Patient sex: F
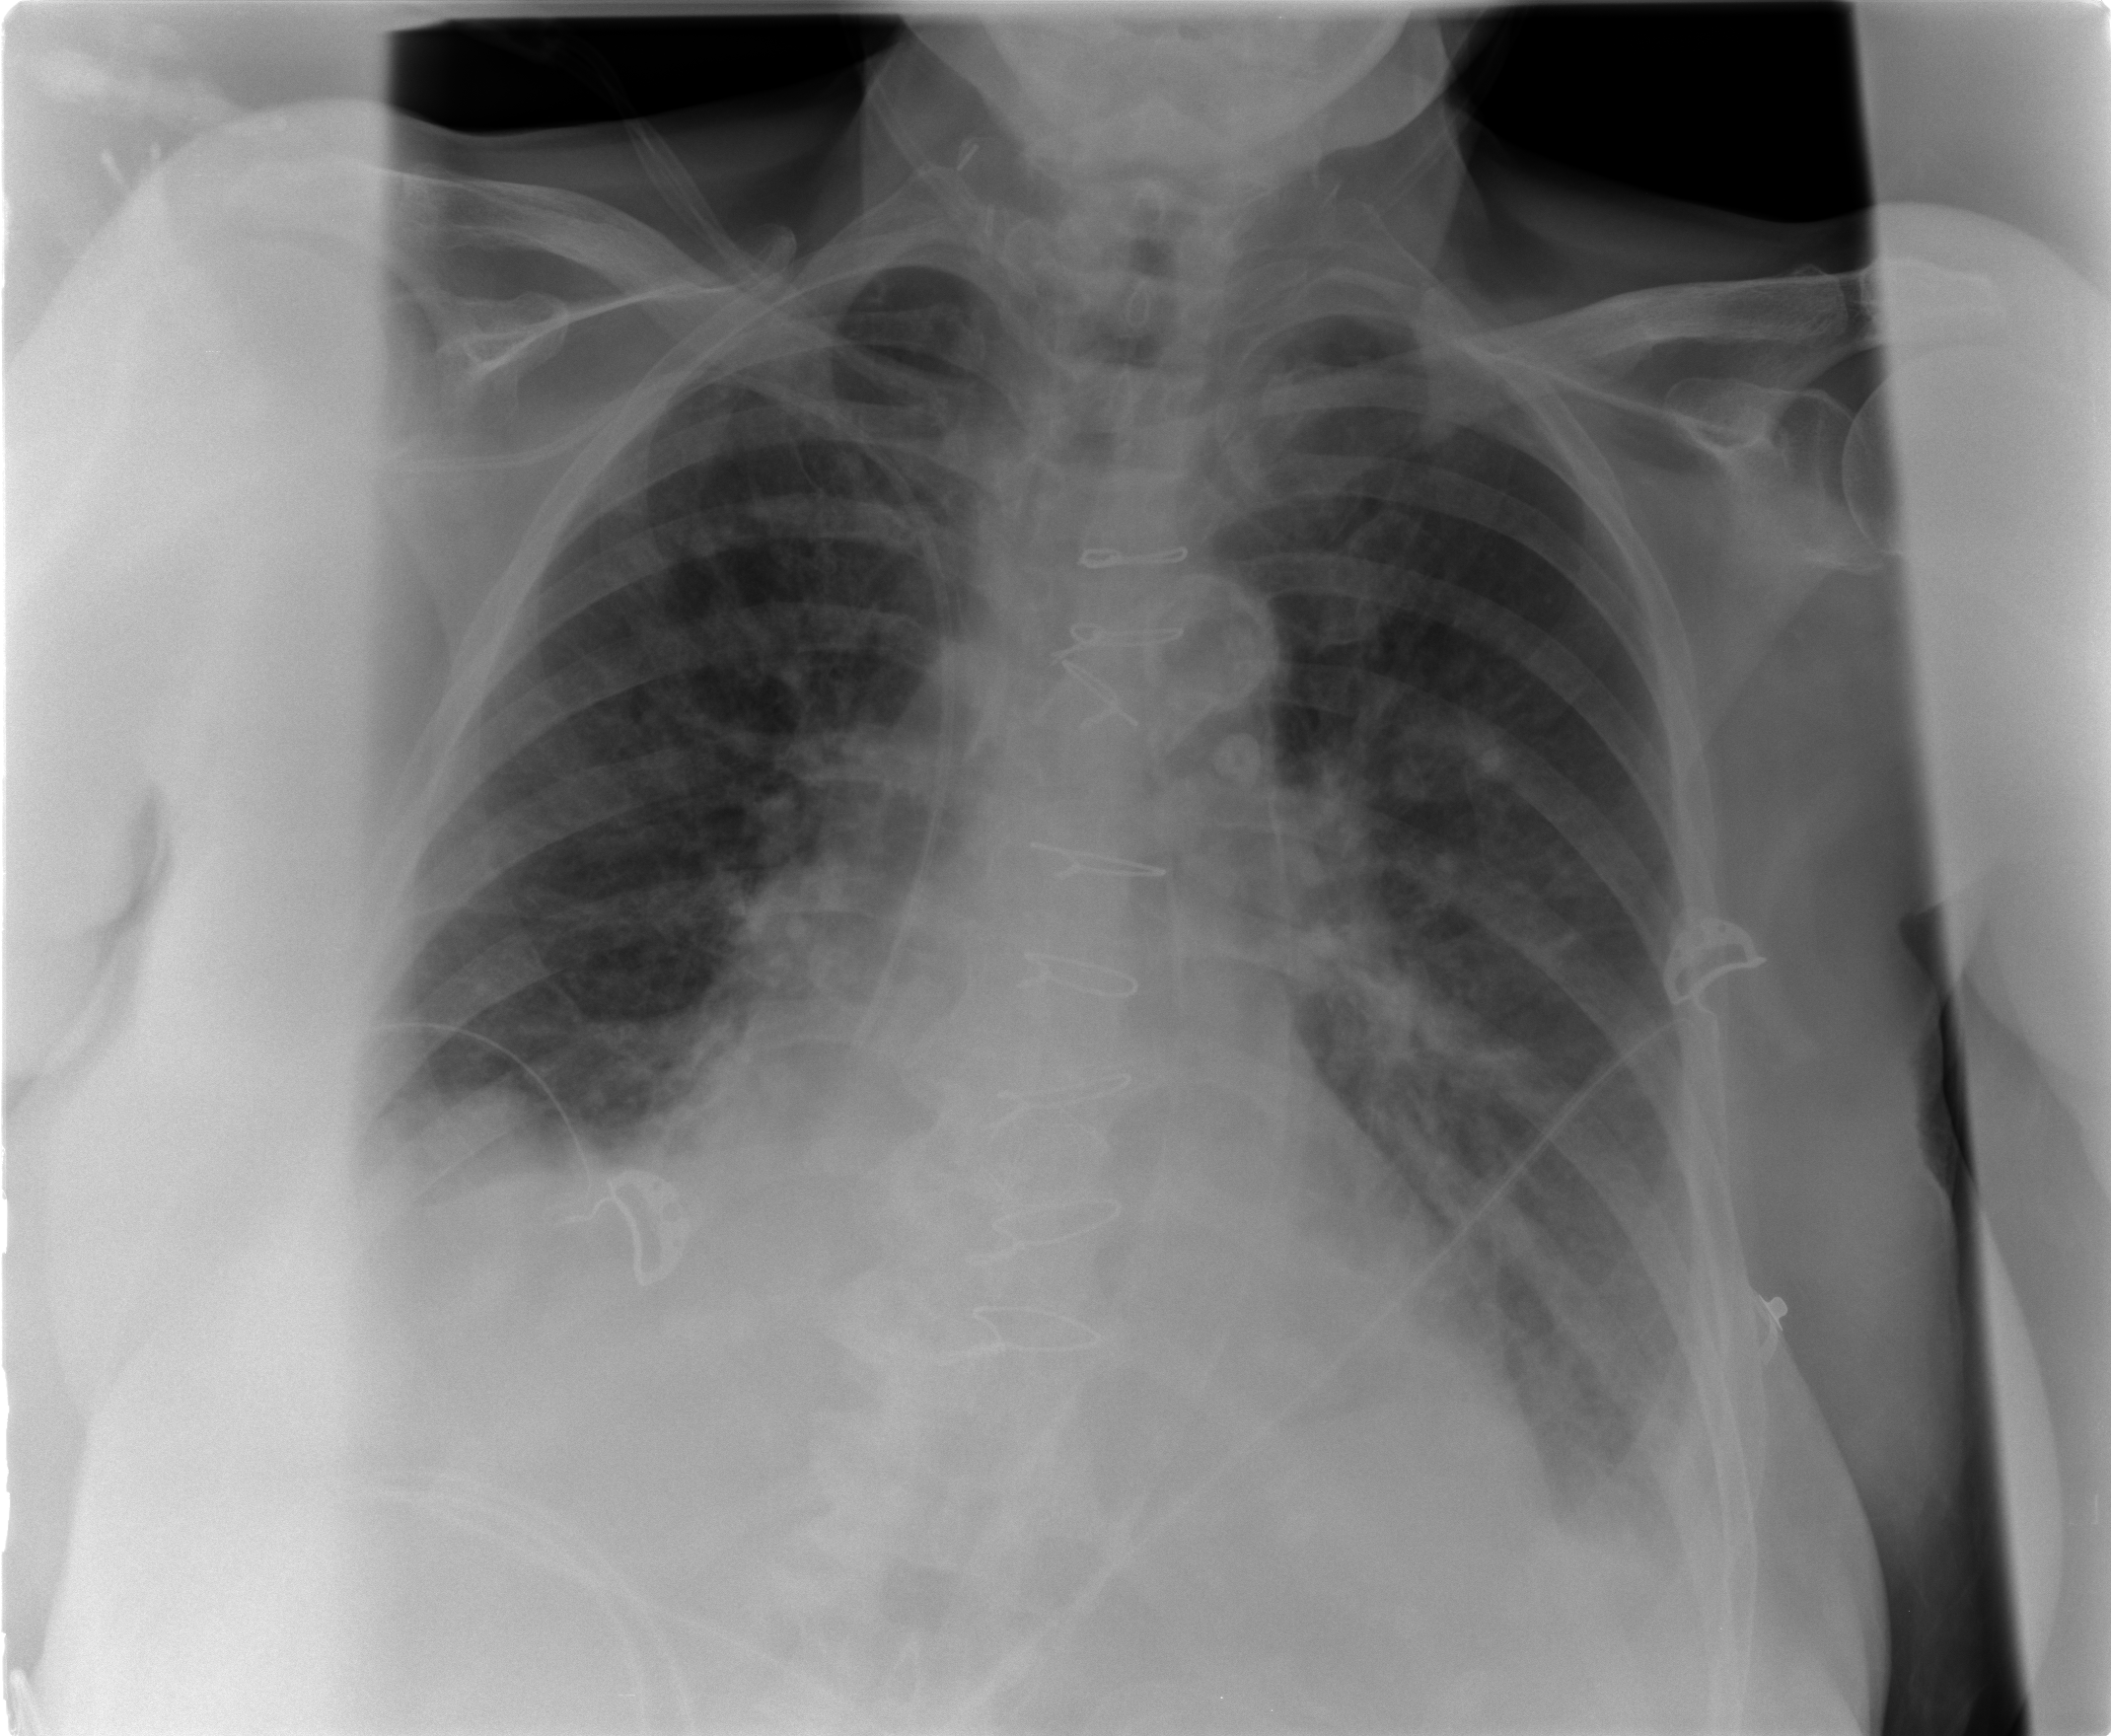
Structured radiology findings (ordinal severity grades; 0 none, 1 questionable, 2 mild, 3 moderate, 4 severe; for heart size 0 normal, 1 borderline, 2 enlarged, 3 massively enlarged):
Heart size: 2
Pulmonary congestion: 3
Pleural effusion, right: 3
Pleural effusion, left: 1
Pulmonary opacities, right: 2
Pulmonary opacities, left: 2
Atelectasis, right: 2
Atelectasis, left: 2